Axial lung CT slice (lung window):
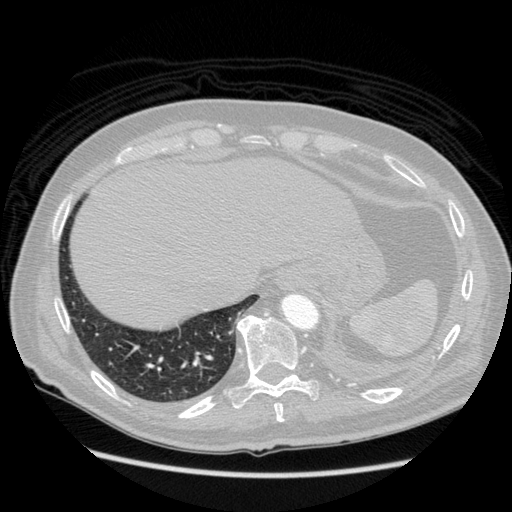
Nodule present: no